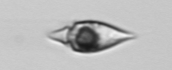
Label: Amphidinium